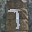
Label: 7